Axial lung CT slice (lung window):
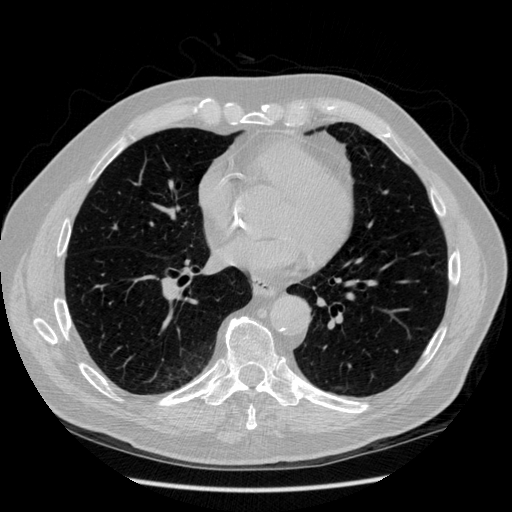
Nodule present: no